Interaction volume radius: 5 \u00c5
Interaction volume height: 15 \u00c5
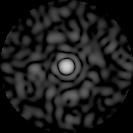
Disorder parameter: 0.8514